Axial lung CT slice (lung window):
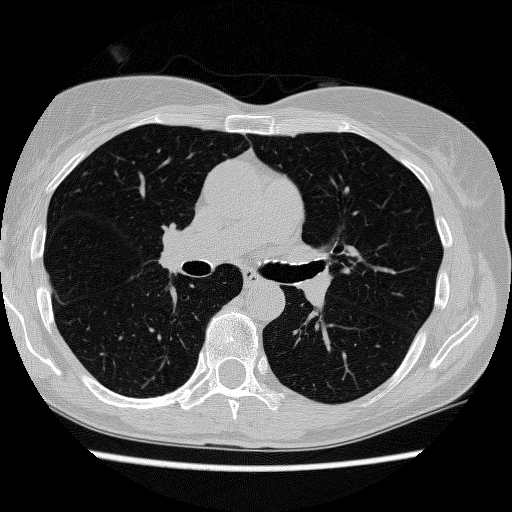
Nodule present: no